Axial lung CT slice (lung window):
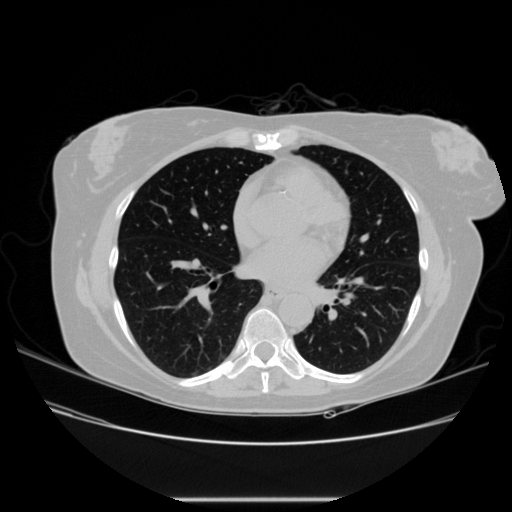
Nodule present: no